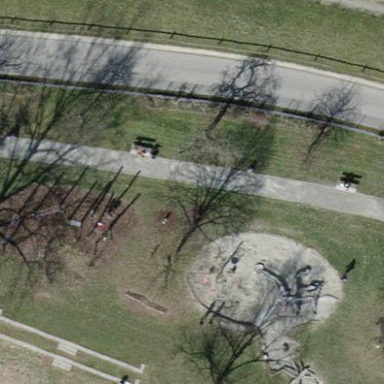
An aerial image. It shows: Playground area for leisure land.